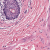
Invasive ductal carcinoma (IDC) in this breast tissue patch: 0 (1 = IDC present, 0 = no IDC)